Question: I've copied ans pasted coding from following link <URL> but I render this following coding at my phone then google map has gone blank as per attachment. Please let me know why building, streets and others cannot display there.
'''
import android.app.Activity;
import android.os.Bundle;
public class MainActivity extends Activity {
@Override
protected void onCreate(Bundle savedInstanceState) {
super.onCreate(savedInstanceState);
setContentView(R.layout.main);
}
}
'''

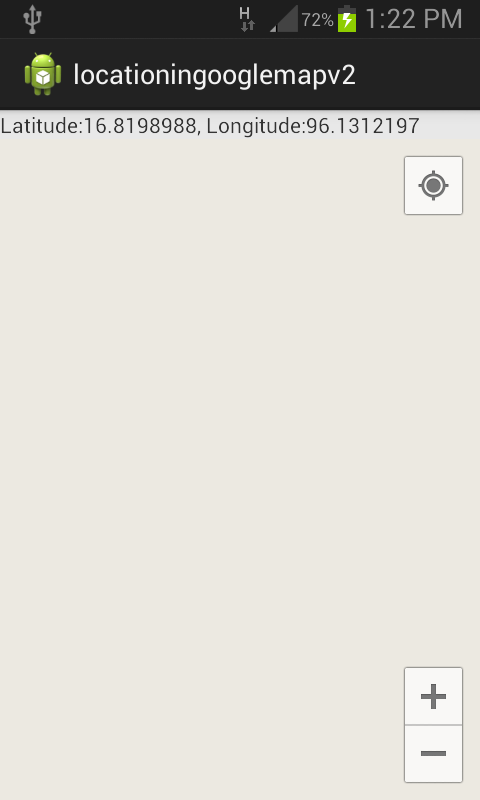
Answer: check SHA-1 fingerprint key & package name(which is manifest) is correct while creating google map key for android.<URL>